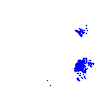
Particle: electron